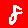
Digit: 8